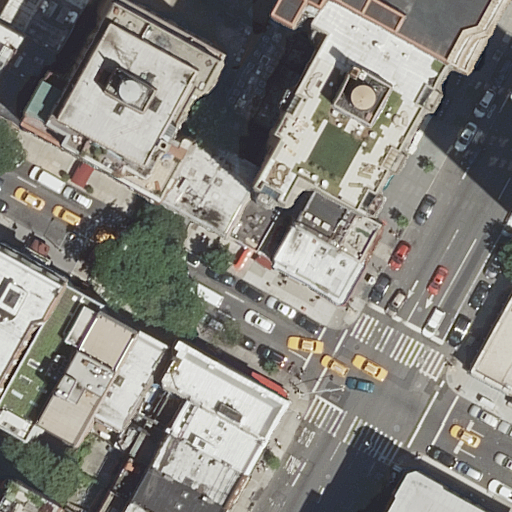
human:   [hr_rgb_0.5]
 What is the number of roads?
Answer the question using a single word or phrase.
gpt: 2

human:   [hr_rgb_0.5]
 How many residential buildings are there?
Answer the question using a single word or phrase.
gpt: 21

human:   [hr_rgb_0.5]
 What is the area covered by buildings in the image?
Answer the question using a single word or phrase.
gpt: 3254m2

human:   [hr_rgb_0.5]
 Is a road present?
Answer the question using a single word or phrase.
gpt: yes

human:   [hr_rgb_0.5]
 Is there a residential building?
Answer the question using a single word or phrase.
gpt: yes

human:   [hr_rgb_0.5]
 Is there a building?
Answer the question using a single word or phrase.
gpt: yes

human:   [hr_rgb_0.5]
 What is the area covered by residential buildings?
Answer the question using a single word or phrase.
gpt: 3254m2

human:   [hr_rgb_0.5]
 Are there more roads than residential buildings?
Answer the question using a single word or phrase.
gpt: no

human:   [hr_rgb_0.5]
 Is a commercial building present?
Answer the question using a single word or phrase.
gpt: no

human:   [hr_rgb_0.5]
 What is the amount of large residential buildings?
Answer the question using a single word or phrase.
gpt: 1

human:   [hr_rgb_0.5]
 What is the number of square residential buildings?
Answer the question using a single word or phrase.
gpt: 0

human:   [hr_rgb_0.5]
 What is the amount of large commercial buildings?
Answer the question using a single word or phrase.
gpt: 0

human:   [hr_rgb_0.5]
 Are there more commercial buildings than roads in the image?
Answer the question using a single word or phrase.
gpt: no

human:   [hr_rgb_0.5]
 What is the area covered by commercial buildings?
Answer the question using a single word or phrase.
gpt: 0m2

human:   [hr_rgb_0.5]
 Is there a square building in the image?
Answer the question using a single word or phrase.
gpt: no

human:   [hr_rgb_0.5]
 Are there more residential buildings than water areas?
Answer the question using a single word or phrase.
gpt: yes

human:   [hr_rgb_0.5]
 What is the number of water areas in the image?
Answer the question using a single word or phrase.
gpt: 0

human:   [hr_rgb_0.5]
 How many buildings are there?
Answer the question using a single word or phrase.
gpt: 21

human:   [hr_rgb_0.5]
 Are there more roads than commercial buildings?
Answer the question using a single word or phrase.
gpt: yes

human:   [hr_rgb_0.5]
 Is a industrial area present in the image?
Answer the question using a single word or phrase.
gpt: no

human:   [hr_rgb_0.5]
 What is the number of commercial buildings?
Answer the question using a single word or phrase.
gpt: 0

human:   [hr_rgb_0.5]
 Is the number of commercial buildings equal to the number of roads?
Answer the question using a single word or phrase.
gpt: no

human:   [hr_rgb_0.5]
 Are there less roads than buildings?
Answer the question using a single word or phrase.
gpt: yes

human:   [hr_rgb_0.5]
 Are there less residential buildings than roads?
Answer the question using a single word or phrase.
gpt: no

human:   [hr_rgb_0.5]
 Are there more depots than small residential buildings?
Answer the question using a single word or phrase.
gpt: no

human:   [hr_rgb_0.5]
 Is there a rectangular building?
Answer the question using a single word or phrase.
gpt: yes

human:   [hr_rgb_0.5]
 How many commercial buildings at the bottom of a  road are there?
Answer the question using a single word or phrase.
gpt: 0

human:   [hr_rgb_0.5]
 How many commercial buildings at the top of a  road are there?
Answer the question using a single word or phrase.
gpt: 0

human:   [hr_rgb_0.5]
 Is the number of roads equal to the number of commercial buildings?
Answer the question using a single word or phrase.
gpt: no

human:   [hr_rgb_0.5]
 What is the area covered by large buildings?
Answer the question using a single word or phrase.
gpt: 822m2

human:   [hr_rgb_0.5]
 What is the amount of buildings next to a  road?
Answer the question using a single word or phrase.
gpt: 21

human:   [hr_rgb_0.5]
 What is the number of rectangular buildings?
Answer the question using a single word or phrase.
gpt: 15

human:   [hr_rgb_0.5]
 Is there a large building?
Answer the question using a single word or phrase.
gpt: yes

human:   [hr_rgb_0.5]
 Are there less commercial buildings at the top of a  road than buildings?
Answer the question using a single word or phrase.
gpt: yes

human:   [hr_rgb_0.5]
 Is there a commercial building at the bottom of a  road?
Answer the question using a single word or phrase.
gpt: no

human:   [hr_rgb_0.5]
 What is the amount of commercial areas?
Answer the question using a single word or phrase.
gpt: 0

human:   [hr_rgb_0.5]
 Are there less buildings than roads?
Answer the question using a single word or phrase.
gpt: no

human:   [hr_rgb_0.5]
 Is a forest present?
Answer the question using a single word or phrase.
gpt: no

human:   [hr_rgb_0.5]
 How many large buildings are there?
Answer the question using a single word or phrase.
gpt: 1

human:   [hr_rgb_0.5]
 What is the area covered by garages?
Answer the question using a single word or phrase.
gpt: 0m2

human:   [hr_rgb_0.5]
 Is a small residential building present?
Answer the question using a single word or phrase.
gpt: yes

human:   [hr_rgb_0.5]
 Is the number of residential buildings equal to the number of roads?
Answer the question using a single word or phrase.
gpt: no

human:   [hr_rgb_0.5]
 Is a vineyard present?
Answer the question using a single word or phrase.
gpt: no

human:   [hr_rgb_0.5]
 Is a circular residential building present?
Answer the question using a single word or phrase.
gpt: no

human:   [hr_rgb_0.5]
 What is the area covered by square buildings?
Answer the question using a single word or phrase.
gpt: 0m2

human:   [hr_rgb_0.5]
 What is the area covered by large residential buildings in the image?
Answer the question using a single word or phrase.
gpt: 822m2

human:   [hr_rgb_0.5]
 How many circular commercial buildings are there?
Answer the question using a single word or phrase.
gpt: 0

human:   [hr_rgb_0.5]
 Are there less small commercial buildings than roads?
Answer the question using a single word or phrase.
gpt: yes

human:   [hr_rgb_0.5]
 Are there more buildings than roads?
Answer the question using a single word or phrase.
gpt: yes

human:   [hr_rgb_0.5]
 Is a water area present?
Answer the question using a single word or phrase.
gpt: no

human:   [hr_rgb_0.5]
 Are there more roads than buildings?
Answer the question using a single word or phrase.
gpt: no

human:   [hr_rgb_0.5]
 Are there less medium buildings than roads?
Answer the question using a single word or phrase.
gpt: no

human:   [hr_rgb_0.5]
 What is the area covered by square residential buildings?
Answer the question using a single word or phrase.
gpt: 0m2

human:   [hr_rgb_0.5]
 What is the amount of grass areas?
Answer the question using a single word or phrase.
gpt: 0

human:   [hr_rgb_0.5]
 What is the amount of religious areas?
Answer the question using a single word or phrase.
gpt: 0

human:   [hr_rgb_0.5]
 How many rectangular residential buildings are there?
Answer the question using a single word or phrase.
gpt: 15

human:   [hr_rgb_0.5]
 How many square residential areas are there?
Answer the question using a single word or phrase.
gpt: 0

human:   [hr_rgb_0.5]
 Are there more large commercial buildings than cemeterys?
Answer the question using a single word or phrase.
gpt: no

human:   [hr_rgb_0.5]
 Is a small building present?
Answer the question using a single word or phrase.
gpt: yes

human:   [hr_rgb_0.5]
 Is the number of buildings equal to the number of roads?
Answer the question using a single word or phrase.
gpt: no

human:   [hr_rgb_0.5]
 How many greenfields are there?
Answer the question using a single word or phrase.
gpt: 0

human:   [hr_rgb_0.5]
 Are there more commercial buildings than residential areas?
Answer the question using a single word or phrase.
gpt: no

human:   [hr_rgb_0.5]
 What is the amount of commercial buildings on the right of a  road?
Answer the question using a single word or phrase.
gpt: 0

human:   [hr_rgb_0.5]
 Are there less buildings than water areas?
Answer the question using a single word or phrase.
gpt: no